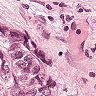
Metastatic tissue present: yes